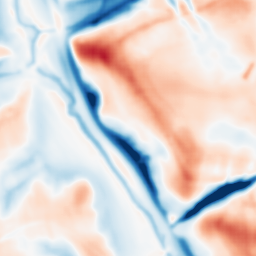
Category: multiscale
Decomposition family: dog_multiscale
Decomposition parameters: sigma_ratio: 1.4
n_scales: 6
base_sigma: 2
Upsampling method: sinc_hamming
Upsampling parameters: scale: 8
kernel_size: 16
Upsampling scale: 8